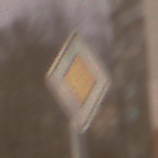
Verkehrszeichen: Vorfahrtsstrasse
Umgebung: Outdoor, Urban
Tageszeit: Night
Wetter: Overcast
Licht: Artificial
Jahreszeit: Winter
Kontrast: MediumContrast